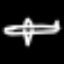
Label: airplane